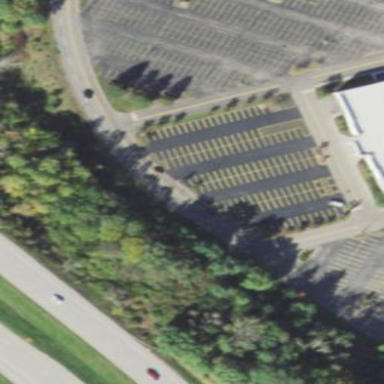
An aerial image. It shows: Paved parking area.